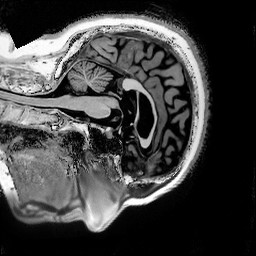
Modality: T1w
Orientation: sagittal
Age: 68
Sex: female
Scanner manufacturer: siemens
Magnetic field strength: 3 T
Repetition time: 5 s
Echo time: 0.00298 s